Question: I want to make a nice graphic pie with 8 equal slices, that can be individually scaled or resized depending on an Int or something like this. This would look something like below just that all the slices should be equally cut:

I have tried this in Objective-C but it makes just one slice:
'''
-(CAShapeLayer *)createPieSlice {
CAShapeLayer *slice = [CAShapeLayer layer];
slice.fillColor = [UIColor redColor].CGColor;
slice.strokeColor = [UIColor blackColor].CGColor;
slice.lineWidth = 3.0;
CGFloat angle = DEG2RAD(-60.0);
CGPoint center = CGPointMake(100.0, 100.0);
CGFloat radius = 100.0;
UIBezierPath *piePath = [UIBezierPath bezierPath];
[piePath moveToPoint:center];
[piePath addLineToPoint:CGPointMake(center.x + radius * cosf(angle), center.y + radius * sinf(angle))];
[piePath addArcWithCenter:center radius:radius startAngle:angle endAngle:DEG2RAD(60.0) clockwise:YES];
// [piePath addLineToPoint:center];
[piePath closePath]; // this will automatically add a straight line to the center
slice.path = piePath.CGPath;
return slice;
}
'''
How can I achieve that graph in swift?
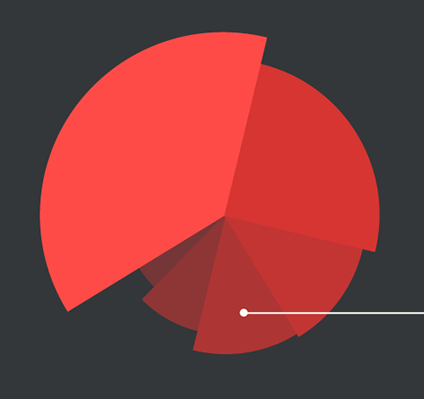
Answer: Break the problem into logical pieces.
You have wedges of different arc widths. All those radii need to add up to a full circle. I assume they represent fractions of something that adds up to 100%. Do you want a specific order? If so, map your fractions in the order you want, such that they all add up to 100%.
Then write code that starts at an angle of zero, and creates arcs that are the specified fraction of 2p. Each one would start at the end of the previous one. Assign a radius that's appropriate based on the data you need.
Now write code that creates closed path segments in a UIBezierPath.
## EDIT
You've clarified, and told us that you always want 8 slices of the same width but with different radii.
So you need to write code that takes 8 input values and plots it as 8 arcs with different radius values.
Let's say your input value is an array of floats ranging from 0 to 1. At zero, the wedge is zero-sized. At 1.0, it's the largest circle size that will fit in your view (half the width of a square view.
So you would create an array of 8 floats:
'''
var fractions = [0.5, 0.7, 0.3, 0.1, 1.0 .6, .2, .9]
'''
The code to create a bezier curve with 8 arcs might look something like this:
'''
let pi = 3.<PHONE>
let largestRadius = myView.width/2
let piePath = UIBezierPath()
for (index, afloat) in fractions
{
let startAngle = Double(index) / fractions.count * 2 * pi
let endAngle = Double(index+1) / fractions.count * 2 * pi
let thisRadius = largestRadius * afloat
let center = CGPointMake( myView.width/2, myView.height/2)
piePath.moveToPoint(center)
piePath.addArcWithCenter(center,
radius: thisRadius,
startAngle: startAngle,
endAngle: endAngle,
clockwise: true)
piePath.lineToPoint(center)
piePath.closePath()
}
'''
I the code above would create 8 closed pie-slice paths, but I'm not positive. It might be necessary to add a lineToPoint call between the first moveToPoint call and the arc call.
## Edit #2:
Since I am learning Swift, I decided to take this as an exercise and wrote a sample project that generates pie charts using a shape layer and a a custom path created from a UIBezierPath, as outlined above. You can find the sample project on github: <URL>